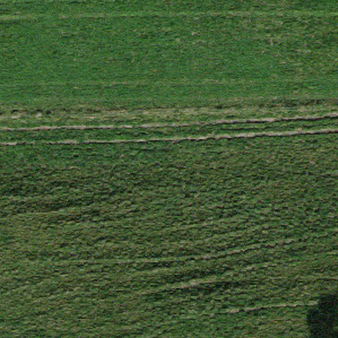
Label: other